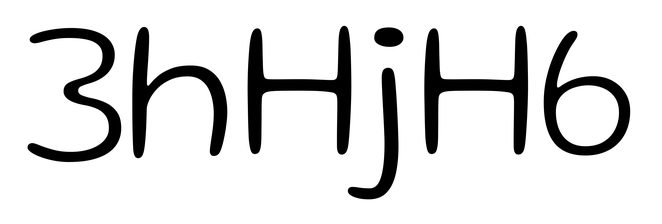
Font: Gluten_ExtraLight